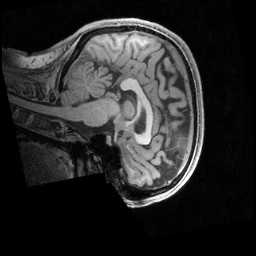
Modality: T1w
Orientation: sagittal
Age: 23
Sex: female
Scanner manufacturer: siemens
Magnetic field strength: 3 T
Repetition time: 2.4 s
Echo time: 0.00231 s